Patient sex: F
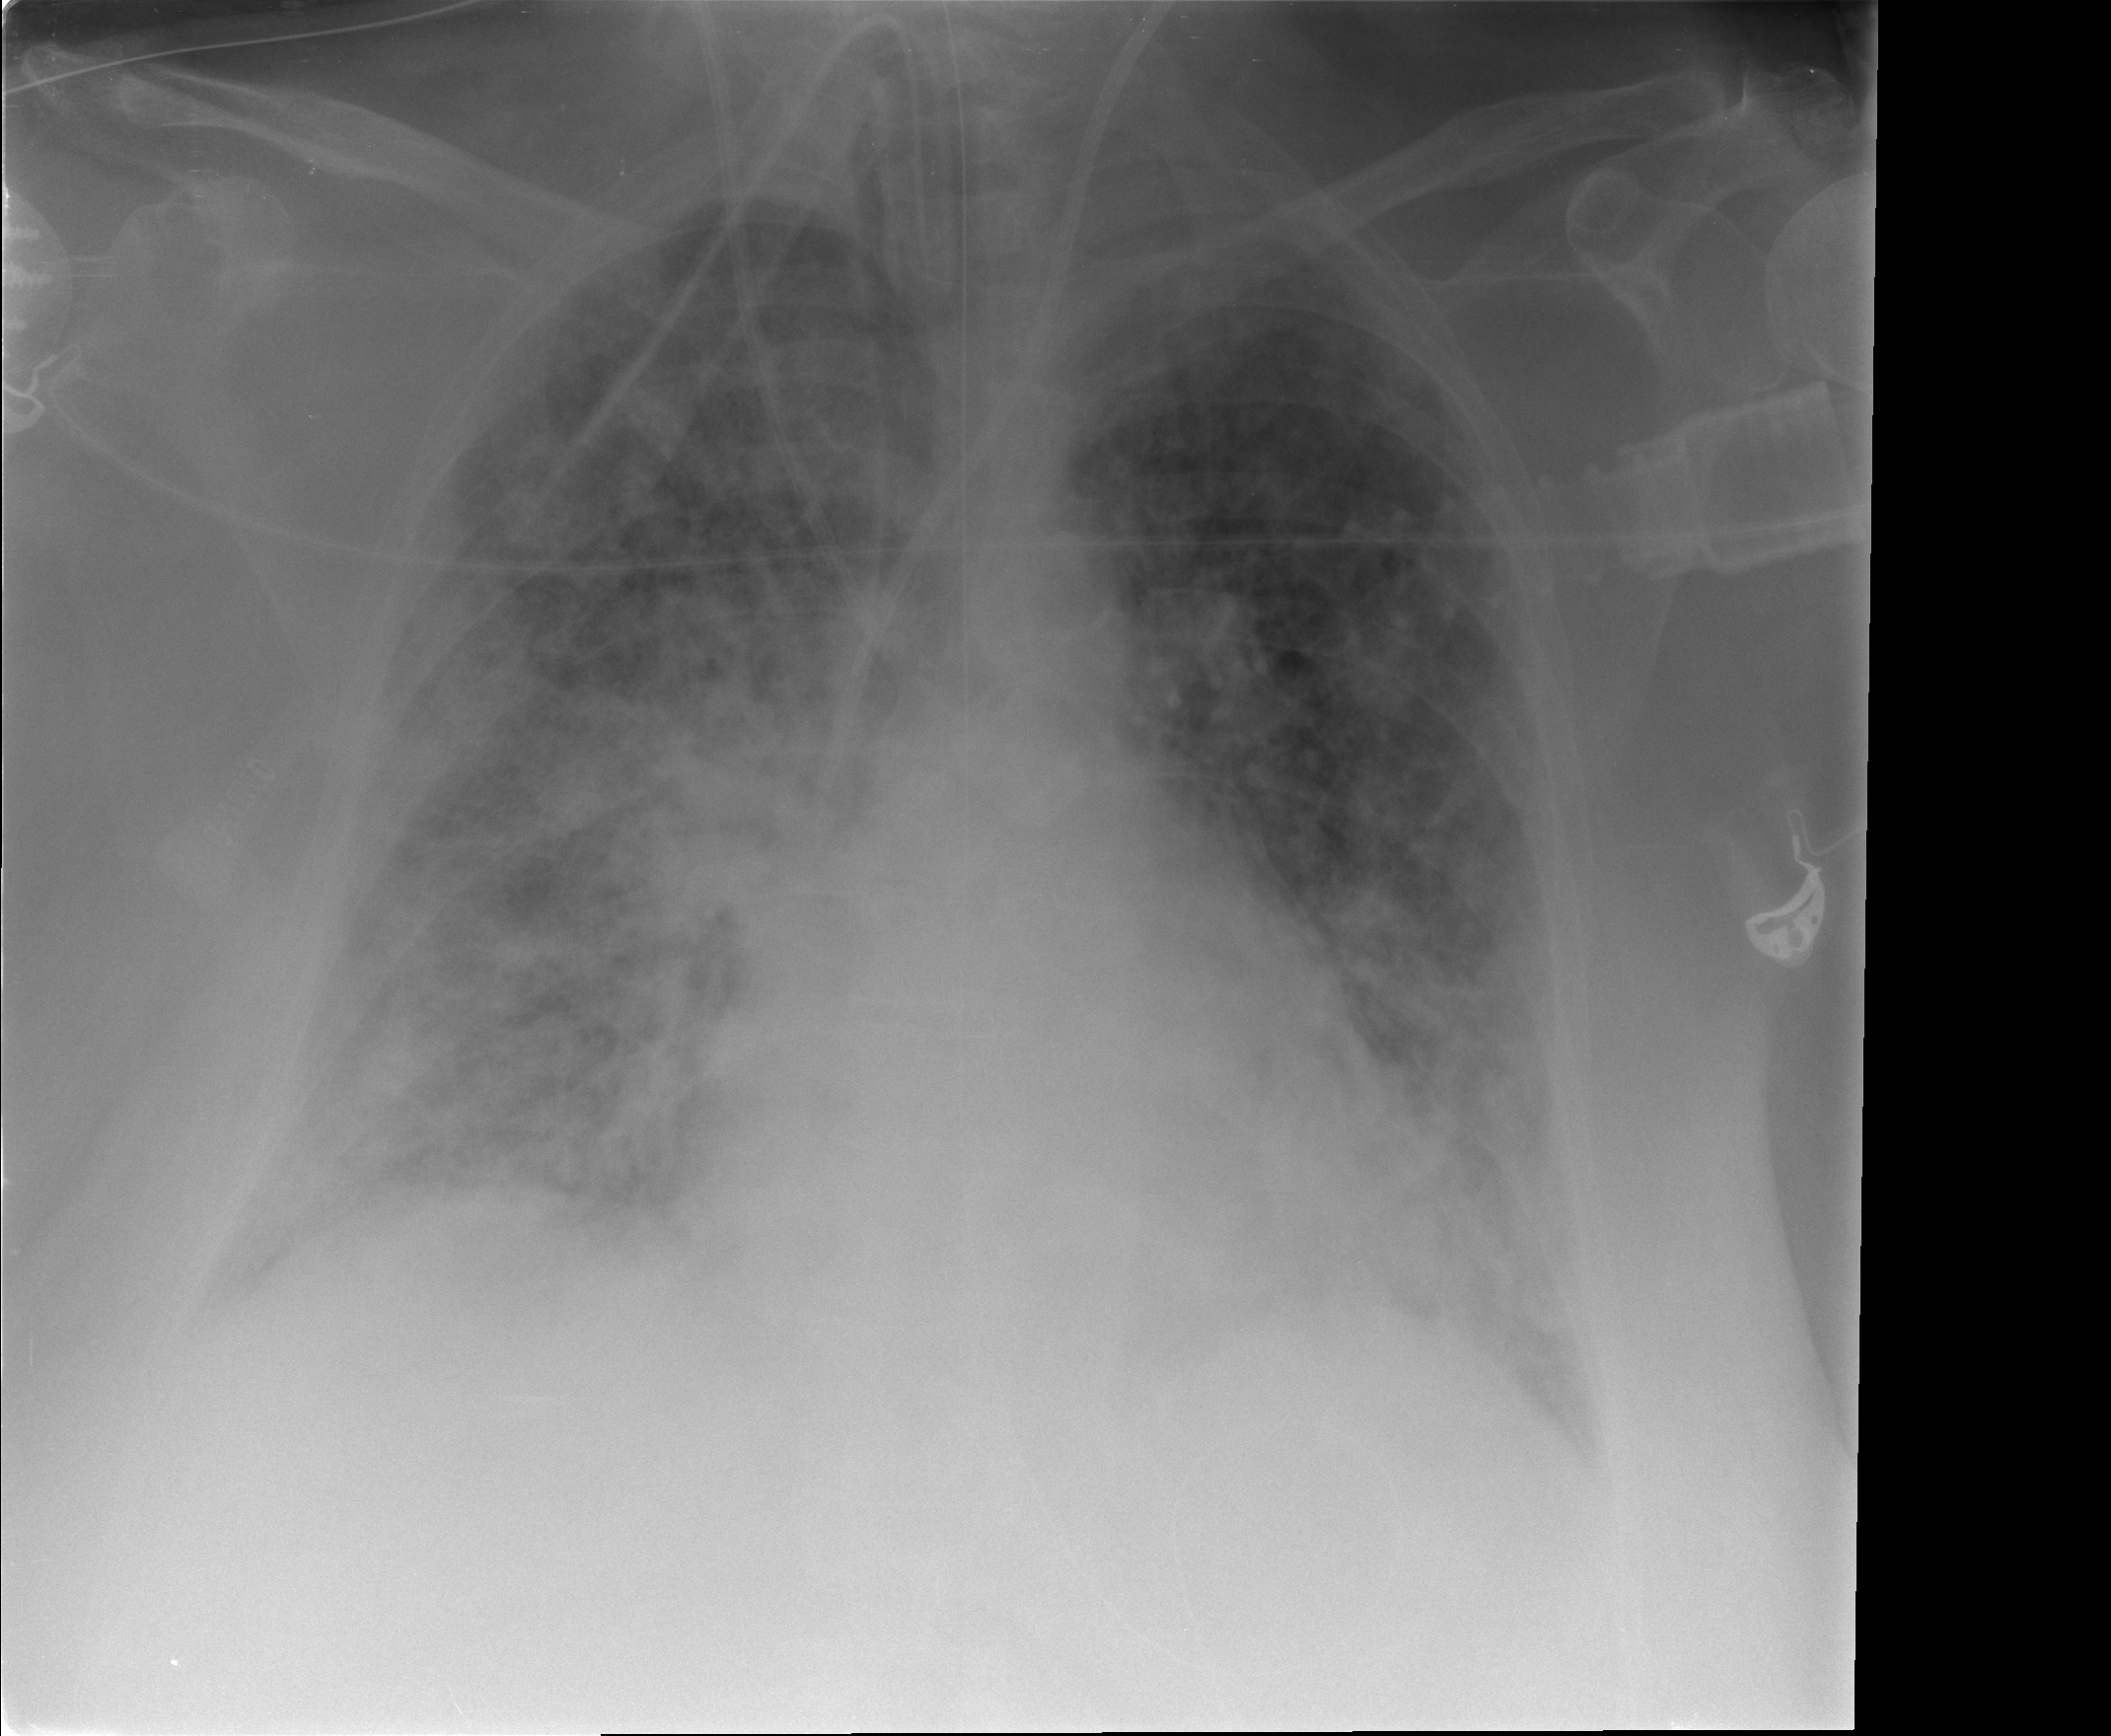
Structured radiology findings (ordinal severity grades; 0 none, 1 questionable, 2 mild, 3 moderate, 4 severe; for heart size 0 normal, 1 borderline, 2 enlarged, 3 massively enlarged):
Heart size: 1
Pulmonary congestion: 1
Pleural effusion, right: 2
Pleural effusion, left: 2
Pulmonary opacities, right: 3
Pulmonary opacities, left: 3
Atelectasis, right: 2
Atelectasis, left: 2